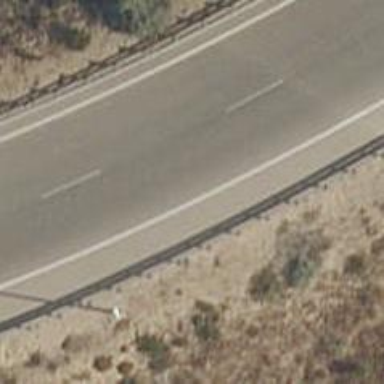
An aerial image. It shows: Motorway link.